Field crop: maize
Growth stage: 2
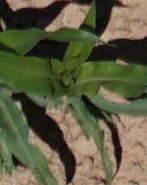
Species: maize